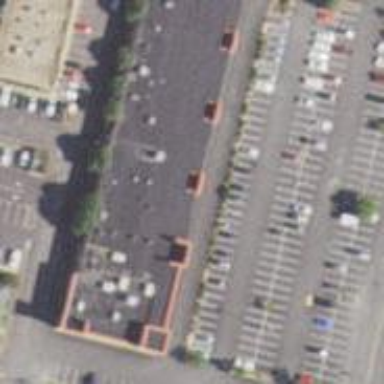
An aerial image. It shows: Convenience shop.